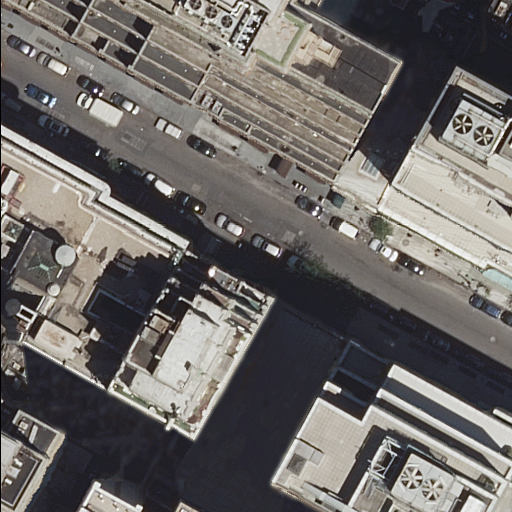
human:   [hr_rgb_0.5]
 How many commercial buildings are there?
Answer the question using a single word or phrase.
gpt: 3

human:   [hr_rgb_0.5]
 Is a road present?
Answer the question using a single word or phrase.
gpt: yes

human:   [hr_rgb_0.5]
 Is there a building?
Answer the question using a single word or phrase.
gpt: yes

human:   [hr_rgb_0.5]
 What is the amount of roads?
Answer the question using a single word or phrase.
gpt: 1

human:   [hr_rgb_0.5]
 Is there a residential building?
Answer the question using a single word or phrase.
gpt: yes

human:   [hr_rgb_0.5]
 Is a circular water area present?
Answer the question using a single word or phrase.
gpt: no

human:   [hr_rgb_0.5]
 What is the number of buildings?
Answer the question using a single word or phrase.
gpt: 13

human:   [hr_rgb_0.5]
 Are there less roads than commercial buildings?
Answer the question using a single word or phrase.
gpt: yes

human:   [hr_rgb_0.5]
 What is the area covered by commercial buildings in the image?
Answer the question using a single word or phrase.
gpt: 2614m2

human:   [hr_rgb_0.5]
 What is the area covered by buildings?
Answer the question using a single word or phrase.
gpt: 9627m2

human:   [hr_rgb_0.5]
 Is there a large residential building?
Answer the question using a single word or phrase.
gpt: yes

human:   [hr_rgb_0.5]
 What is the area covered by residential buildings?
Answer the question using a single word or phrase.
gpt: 7012m2

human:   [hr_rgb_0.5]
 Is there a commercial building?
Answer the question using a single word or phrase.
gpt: yes

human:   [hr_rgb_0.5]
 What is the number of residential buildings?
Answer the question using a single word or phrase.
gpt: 10

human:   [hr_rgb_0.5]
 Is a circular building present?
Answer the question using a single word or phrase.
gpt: no

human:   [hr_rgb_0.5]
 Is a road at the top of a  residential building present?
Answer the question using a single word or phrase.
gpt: yes

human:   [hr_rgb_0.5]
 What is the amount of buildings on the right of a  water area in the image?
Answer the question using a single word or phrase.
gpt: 0

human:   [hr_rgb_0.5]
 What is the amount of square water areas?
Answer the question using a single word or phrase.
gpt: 0

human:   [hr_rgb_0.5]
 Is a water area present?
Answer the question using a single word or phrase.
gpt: no

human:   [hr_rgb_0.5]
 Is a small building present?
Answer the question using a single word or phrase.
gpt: yes

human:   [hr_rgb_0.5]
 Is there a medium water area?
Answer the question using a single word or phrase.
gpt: no

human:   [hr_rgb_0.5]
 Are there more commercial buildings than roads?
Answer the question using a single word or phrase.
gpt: yes

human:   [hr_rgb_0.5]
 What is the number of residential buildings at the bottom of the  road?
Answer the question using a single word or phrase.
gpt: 6

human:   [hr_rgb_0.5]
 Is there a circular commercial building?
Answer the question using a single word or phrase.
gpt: no

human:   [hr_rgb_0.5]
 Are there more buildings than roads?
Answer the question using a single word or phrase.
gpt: yes

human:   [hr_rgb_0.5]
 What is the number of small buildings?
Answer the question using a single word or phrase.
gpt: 2

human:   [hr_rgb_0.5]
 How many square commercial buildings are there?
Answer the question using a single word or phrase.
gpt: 0

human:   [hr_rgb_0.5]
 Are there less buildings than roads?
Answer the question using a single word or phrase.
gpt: no

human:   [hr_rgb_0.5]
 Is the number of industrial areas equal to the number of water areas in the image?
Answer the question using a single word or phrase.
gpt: yes

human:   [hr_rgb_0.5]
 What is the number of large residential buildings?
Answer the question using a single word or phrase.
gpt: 6

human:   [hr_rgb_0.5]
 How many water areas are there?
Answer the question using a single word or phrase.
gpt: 0

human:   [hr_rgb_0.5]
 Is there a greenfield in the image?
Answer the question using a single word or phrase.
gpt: no

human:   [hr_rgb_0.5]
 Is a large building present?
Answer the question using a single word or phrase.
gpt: yes

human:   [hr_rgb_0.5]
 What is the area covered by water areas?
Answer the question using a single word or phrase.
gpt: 0m2

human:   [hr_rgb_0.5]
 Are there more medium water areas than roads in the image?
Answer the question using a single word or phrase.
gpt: no

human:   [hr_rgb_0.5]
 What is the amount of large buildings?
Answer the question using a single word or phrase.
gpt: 8

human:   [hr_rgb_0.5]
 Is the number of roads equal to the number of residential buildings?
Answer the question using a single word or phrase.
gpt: no

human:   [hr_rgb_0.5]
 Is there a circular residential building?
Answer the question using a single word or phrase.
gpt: no

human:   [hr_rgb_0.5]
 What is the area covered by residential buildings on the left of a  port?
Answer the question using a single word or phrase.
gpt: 0m2

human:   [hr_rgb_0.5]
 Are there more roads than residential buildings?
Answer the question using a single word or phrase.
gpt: no

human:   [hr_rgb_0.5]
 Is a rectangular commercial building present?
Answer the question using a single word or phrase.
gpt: yes

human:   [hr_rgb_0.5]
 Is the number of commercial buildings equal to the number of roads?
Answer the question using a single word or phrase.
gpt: no

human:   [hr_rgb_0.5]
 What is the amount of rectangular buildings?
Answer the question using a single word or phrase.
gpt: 4

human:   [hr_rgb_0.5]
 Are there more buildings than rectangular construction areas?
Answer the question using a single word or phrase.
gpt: yes

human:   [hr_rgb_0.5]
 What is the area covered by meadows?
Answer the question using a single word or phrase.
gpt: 0m2

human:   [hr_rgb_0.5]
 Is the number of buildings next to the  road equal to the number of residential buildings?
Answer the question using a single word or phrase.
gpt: no

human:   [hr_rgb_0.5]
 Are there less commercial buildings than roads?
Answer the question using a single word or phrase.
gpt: no

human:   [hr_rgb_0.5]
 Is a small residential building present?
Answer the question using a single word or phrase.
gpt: yes

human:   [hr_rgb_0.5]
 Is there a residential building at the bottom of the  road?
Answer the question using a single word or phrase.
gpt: yes

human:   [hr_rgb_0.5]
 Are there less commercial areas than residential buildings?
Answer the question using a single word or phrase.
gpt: yes

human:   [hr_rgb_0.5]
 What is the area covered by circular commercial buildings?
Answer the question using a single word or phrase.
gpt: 0m2

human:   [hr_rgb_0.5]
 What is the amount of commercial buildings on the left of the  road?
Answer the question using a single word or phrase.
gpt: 2

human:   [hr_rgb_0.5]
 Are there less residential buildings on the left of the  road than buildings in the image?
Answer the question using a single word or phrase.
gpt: yes

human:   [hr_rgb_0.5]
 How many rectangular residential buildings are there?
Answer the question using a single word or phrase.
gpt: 3

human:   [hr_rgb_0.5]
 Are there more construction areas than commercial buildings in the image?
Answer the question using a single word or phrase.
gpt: no

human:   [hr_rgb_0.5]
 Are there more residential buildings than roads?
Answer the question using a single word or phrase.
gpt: yes

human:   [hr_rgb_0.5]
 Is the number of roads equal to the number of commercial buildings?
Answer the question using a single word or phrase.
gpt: no

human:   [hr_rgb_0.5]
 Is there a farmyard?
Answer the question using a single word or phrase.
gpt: no

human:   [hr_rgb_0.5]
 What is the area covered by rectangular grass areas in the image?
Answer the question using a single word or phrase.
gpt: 0m2

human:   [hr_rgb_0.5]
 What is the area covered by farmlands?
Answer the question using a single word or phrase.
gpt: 0m2

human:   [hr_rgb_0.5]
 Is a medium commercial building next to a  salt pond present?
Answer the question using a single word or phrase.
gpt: no

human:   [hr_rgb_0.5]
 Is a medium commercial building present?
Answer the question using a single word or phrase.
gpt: no

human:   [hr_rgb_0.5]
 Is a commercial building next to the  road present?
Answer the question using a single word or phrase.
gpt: yes

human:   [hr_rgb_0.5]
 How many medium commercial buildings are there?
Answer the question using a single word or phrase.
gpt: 0